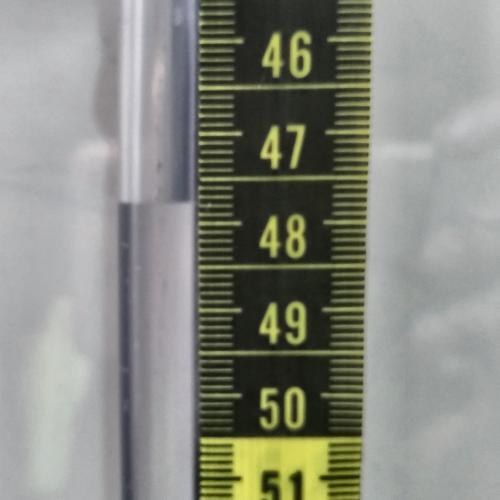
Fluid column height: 47.8 cm